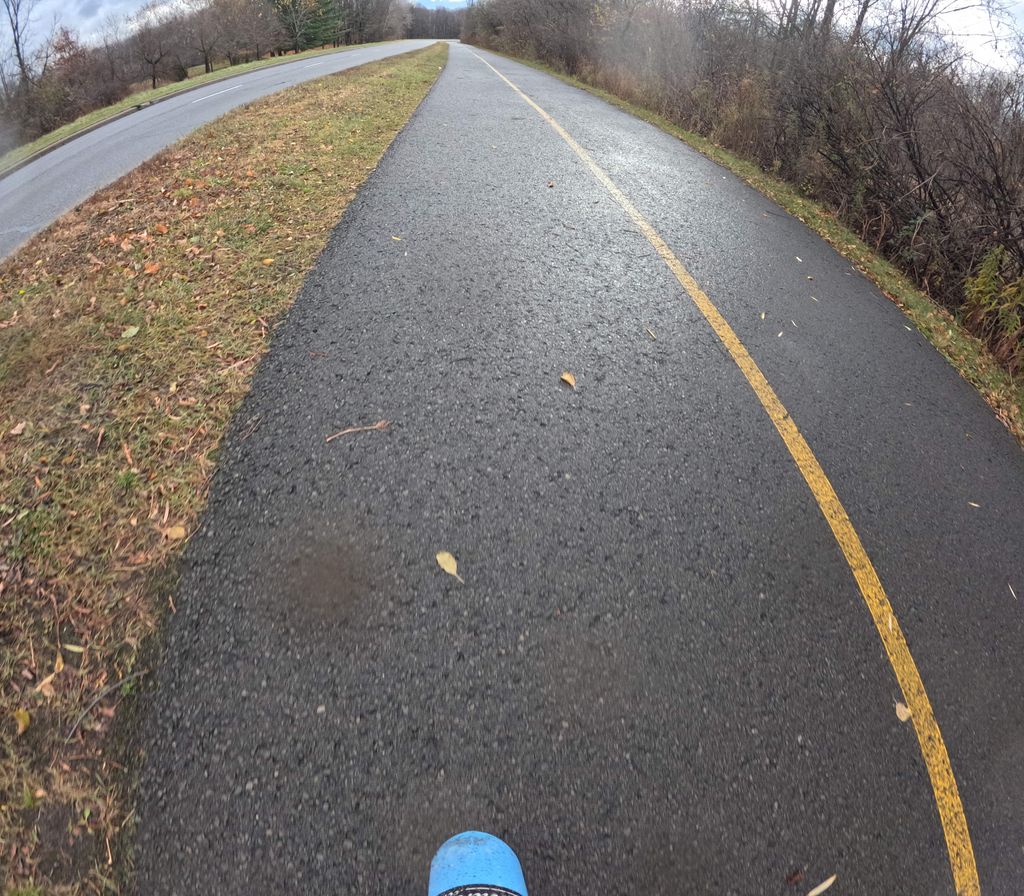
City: ottawa-gatineau